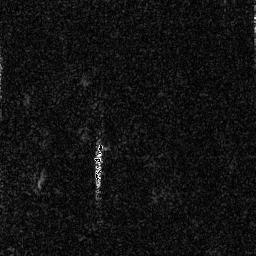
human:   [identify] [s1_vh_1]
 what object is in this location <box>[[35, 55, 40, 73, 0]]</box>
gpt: <ref>1 small ship at the center</ref>